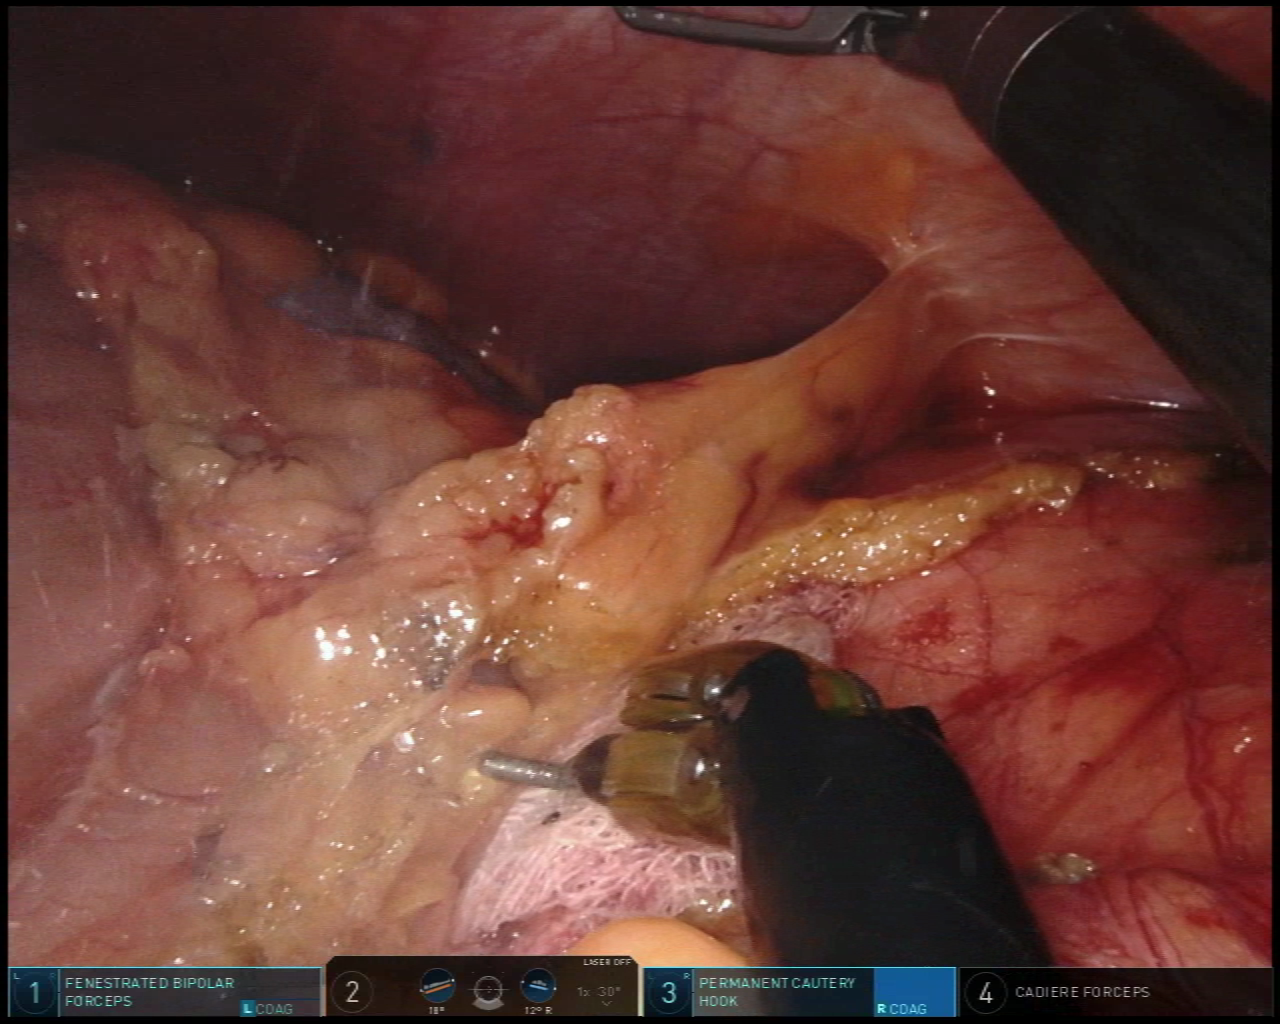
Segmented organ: spleen
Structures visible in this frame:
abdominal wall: yes
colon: yes
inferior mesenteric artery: no
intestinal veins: no
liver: no
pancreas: no
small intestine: no
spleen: yes
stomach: no
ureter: no
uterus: no
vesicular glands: no